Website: macys
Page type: gifting
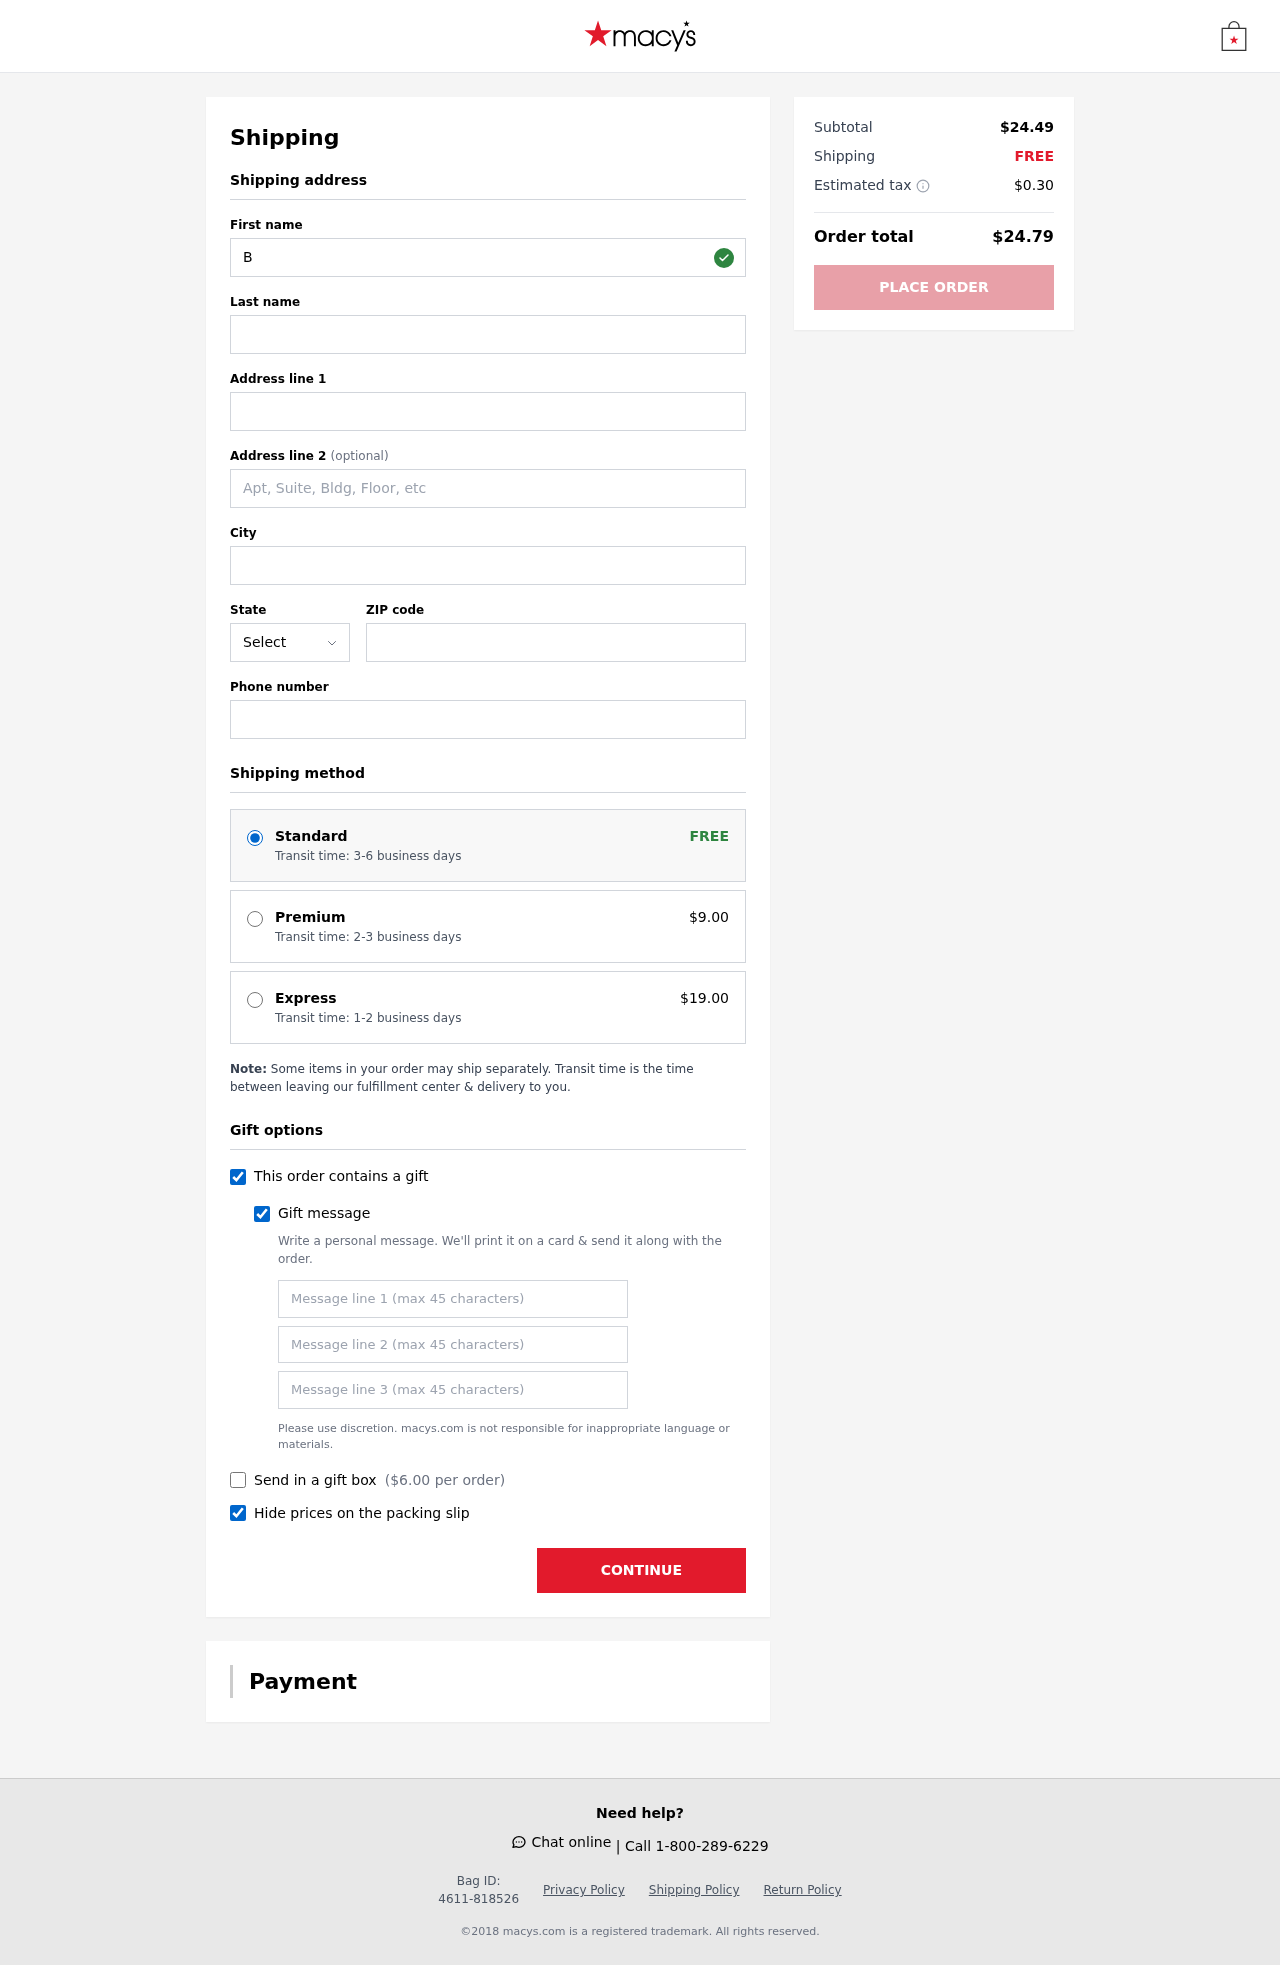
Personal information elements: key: PII_STATE_ABBR
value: CO
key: PII_FIRSTNAME
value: Brianna
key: PII_LASTNAME
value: Murphy
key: PII_STREET
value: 00985 Vanessa Plains
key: PII_CITY
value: Christineshire
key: PII_POSTCODE
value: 39343
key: PII_PHONE
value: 8854037786
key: PII_GIFT_MESSAGE
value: Hey Javier! I saw these comfy maroon flip-flops and instantly thought of you—perfect for those warm beach days we always talk about! Enjoy some sun and relaxation!  Brianna
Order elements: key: ORDER_SHIPPING_STANDARD
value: Transit time: 3-6 business days
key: ORDER_SHIPPING_PREMIUM
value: Transit time: 2-3 business days
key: ORDER_SHIPPING_PREMIUM_PRICE
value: $9.00
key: ORDER_SHIPPING_EXPRESS
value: Transit time: 1-2 business days
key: ORDER_SHIPPING_EXPRESS_PRICE
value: $19.00
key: ORDER_GIFT_BOX_PRICE
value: $6.00
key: ORDER_SUBTOTAL
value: $24.49
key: ORDER_SHIPPING_COST
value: FREE
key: ORDER_TAX
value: $0.30
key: ORDER_TOTAL
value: $24.79